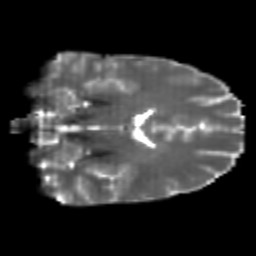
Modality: T2w
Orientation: coronal
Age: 22
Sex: male
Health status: healthy
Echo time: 0.074 s